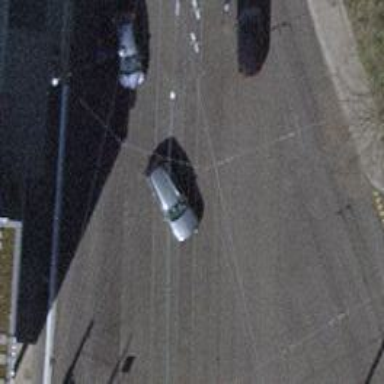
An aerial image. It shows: Primary link road with asphalt surface and trolley wire installed.